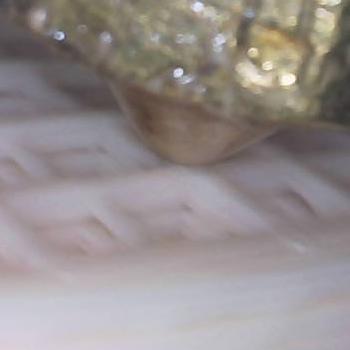
Flow rate: 112%